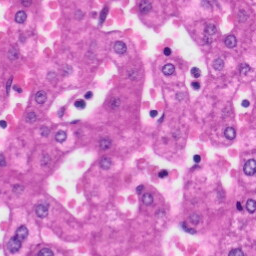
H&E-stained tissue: Liver